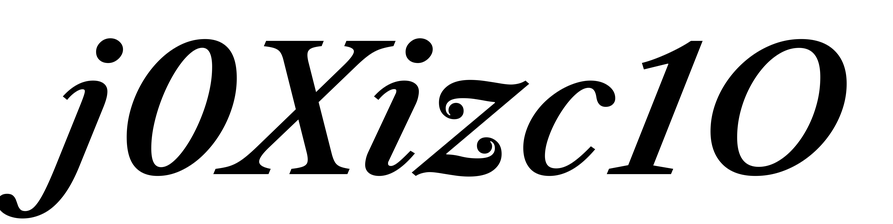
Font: LibreCaslonText-Italic_SemiBold_Italic